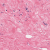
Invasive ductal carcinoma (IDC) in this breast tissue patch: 0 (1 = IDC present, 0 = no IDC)